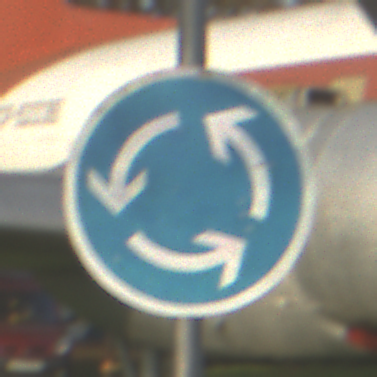
Verkehrszeichen: Kreisverkehr
Umgebung: Outdoor, Special
Tageszeit: SunriseSunset
Wetter: Clear
Licht: Natural
Jahreszeit: NotSpecified
Kontrast: MediumContrast